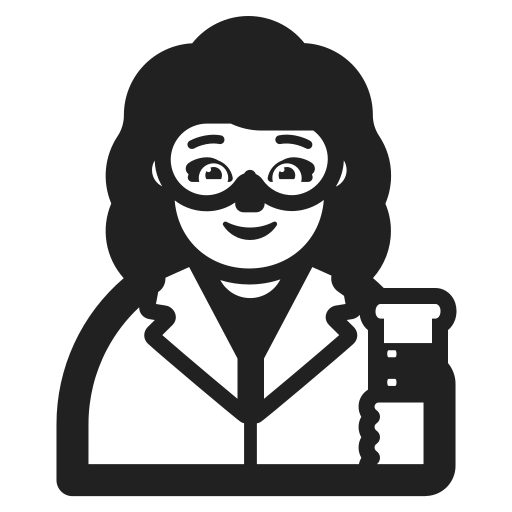
woman scientist high contrast default